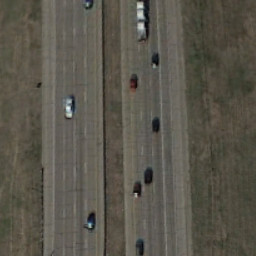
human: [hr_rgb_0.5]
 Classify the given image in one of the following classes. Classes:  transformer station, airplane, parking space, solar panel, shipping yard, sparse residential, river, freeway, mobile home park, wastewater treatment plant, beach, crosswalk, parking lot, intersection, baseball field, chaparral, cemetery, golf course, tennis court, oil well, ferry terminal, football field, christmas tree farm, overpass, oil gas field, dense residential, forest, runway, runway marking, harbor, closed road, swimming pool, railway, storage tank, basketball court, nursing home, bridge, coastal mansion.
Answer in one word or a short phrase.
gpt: freeway